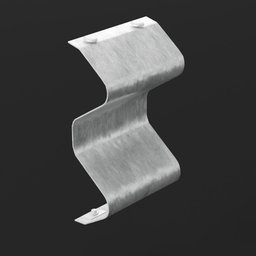
Label: mechanical